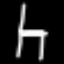
Label: chair